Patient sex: F
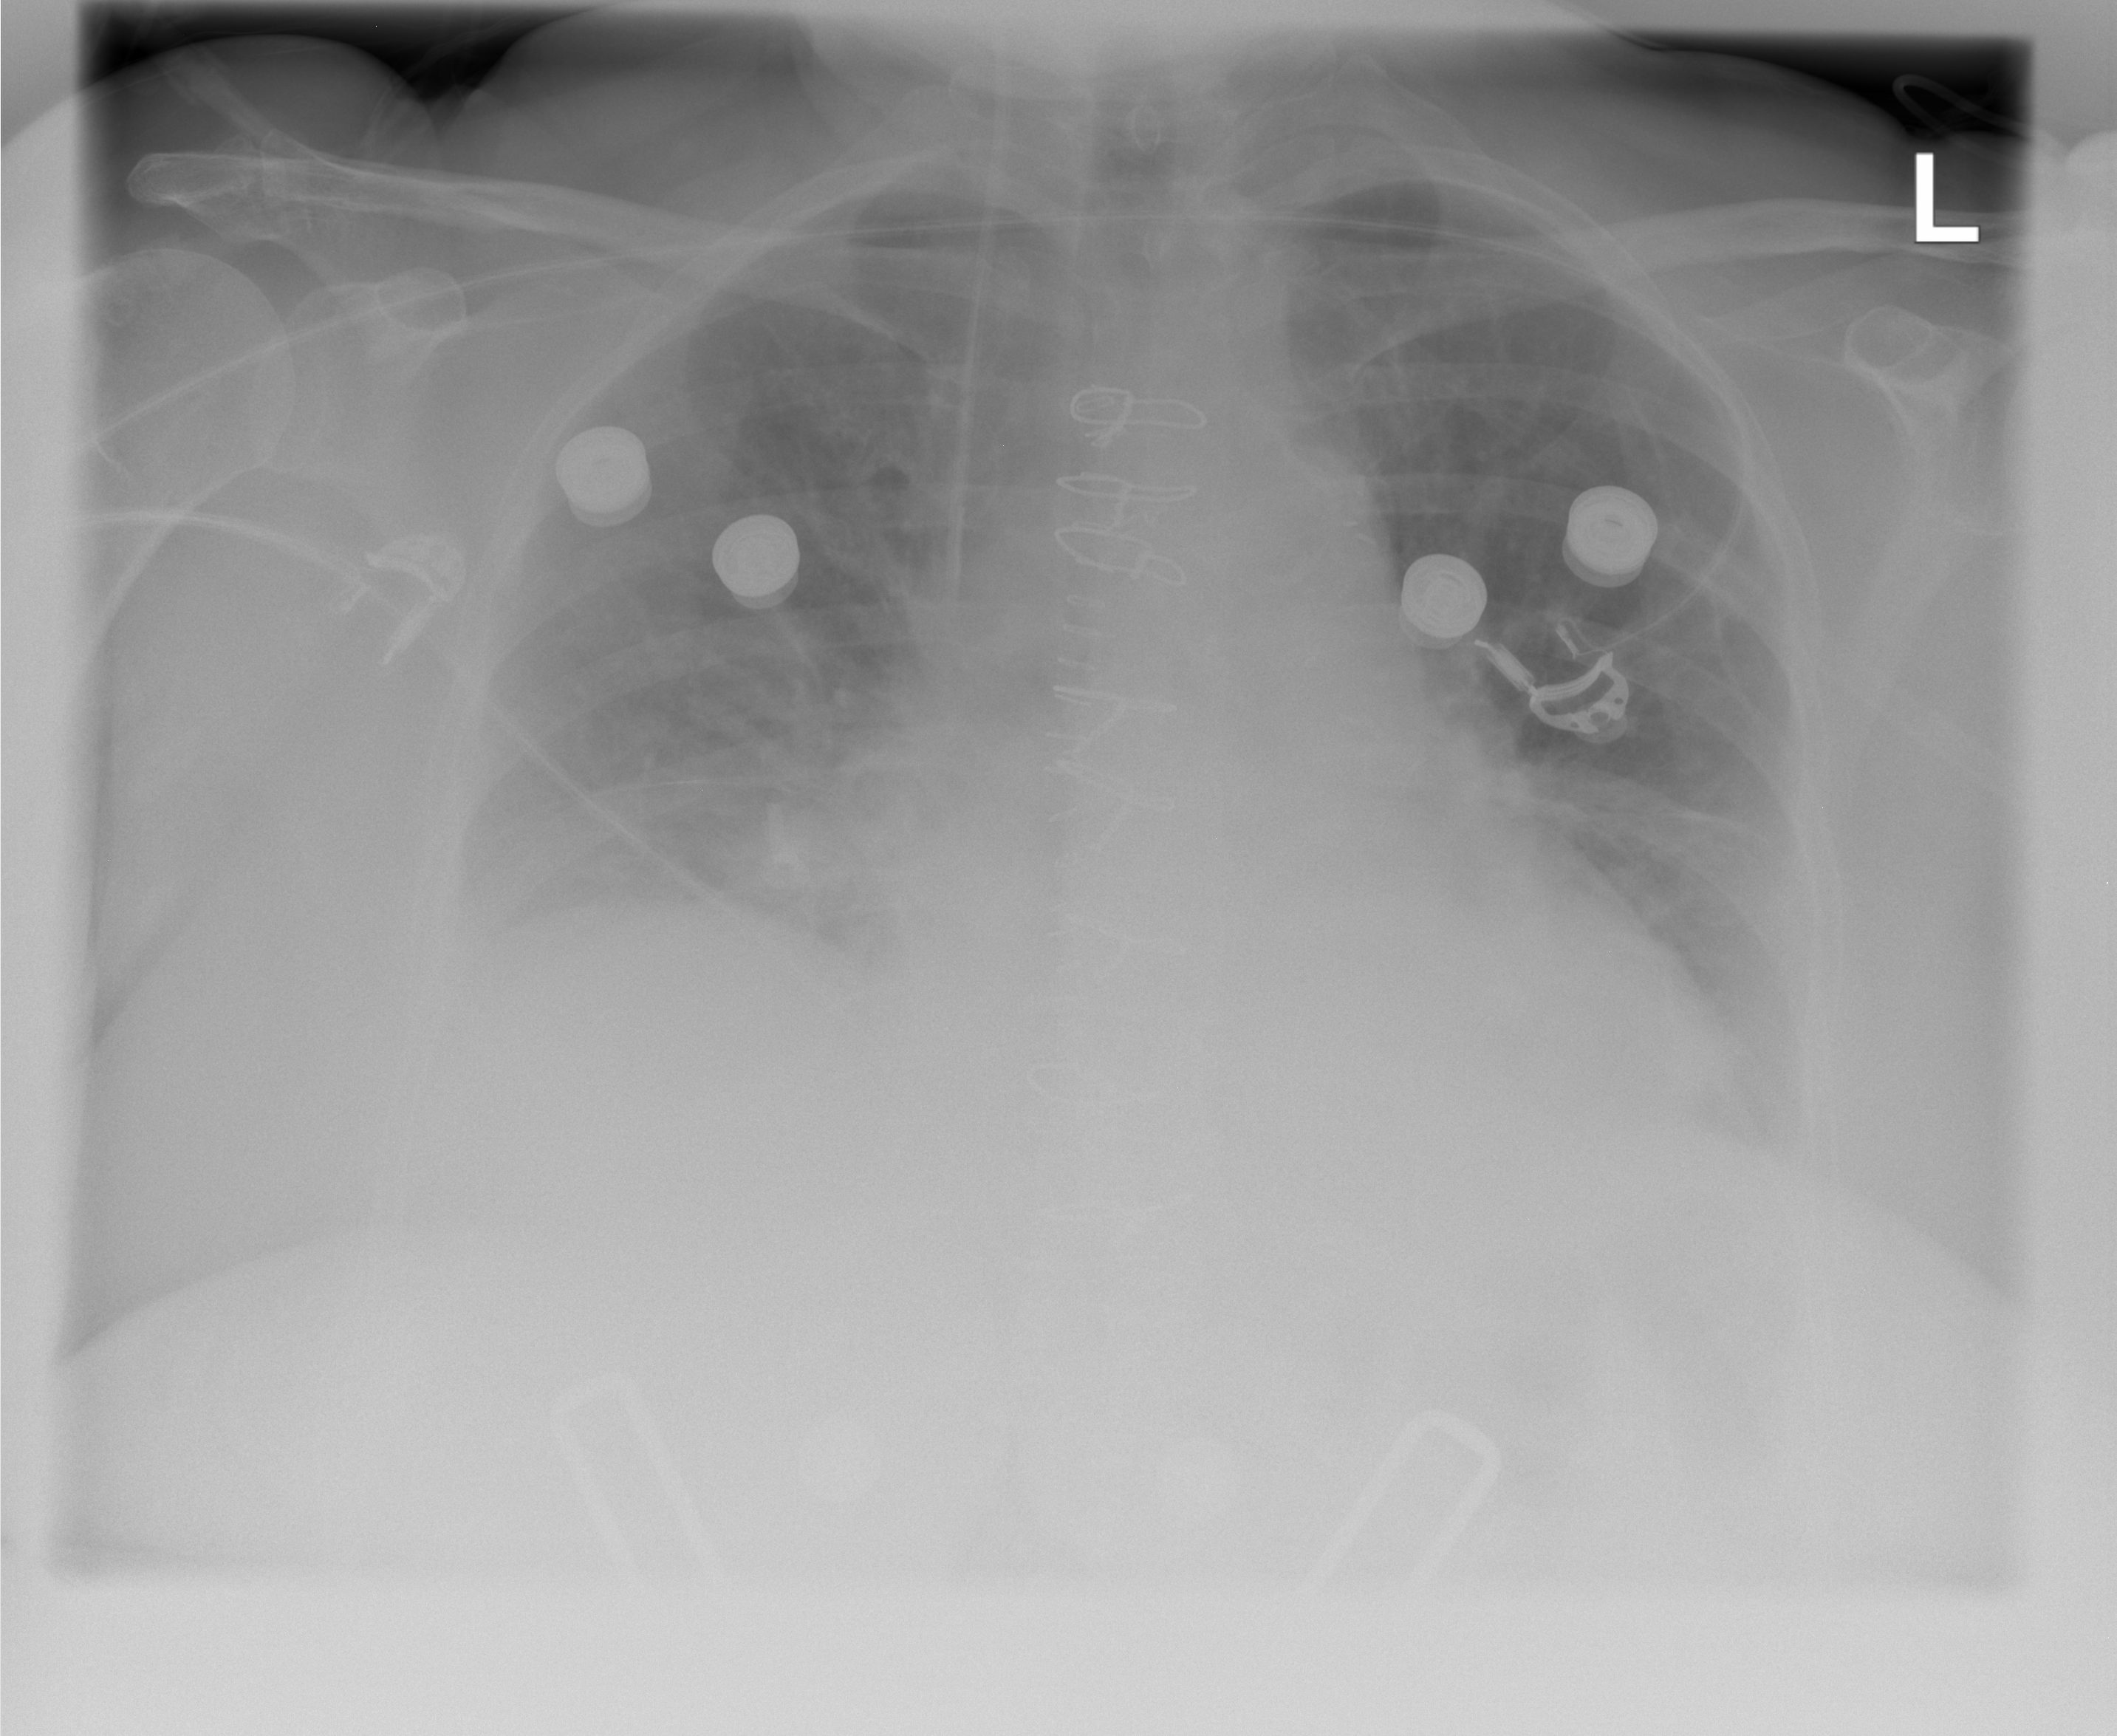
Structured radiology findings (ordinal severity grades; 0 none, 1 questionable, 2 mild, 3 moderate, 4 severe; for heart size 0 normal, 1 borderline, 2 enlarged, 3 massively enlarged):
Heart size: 1
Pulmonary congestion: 0
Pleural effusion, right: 2
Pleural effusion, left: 2
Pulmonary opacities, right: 0
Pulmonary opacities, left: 0
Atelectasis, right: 0
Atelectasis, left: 0